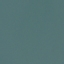
Land use / land cover: SeaLake